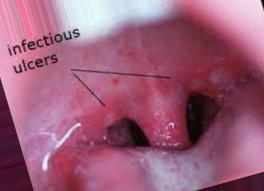
Condition: Mouth Ulcer